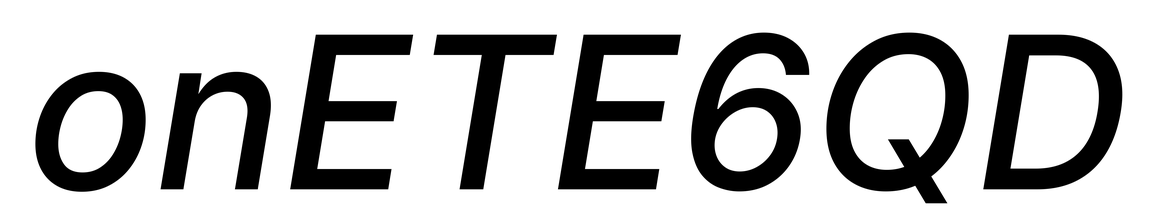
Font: Inter-Italic_Medium_Italic